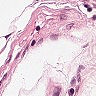
Metastatic tissue present: no